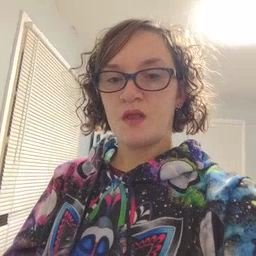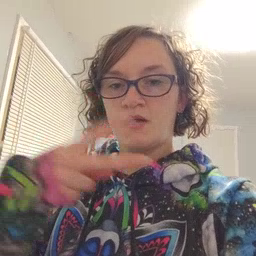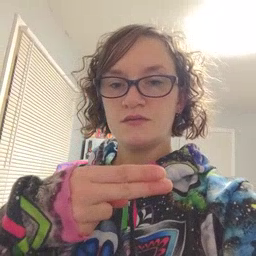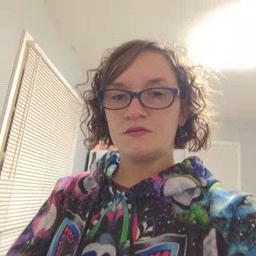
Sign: cut